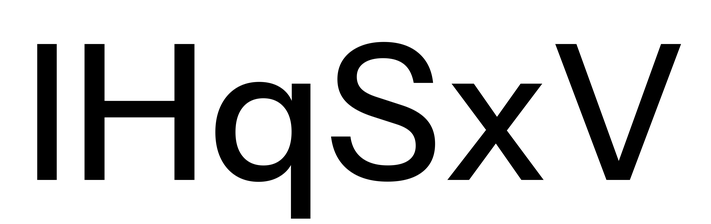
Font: InstrumentSans_Medium